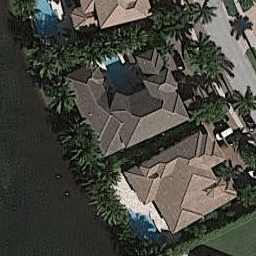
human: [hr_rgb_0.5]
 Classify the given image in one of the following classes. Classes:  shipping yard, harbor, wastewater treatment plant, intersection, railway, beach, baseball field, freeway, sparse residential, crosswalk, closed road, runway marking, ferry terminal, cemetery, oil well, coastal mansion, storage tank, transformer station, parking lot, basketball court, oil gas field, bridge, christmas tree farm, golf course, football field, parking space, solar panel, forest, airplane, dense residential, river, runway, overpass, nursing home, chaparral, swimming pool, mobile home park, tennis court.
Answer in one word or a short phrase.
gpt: coastal mansion